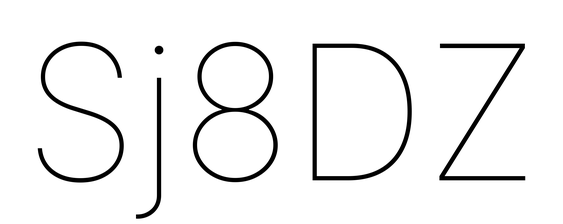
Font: Inter_Thin